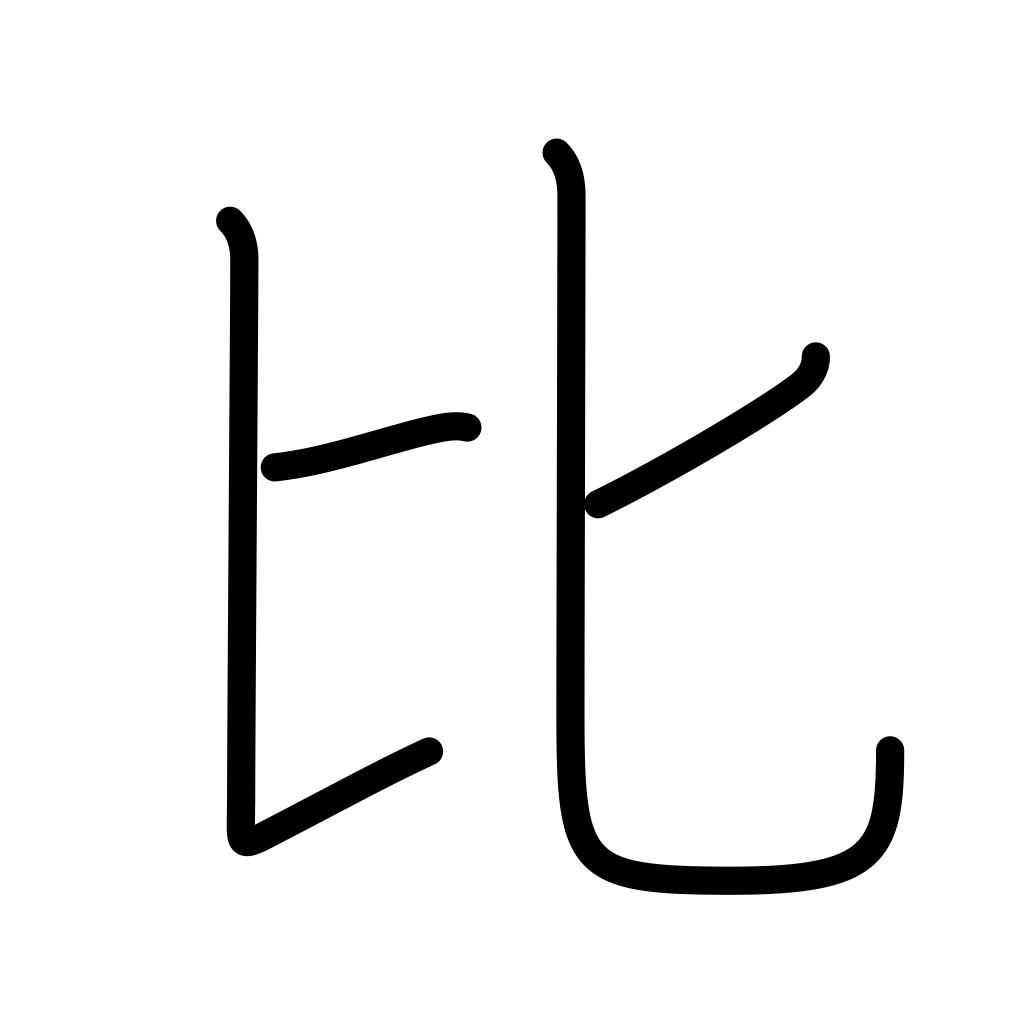
Meaning: compare, race, ratio, Philippines